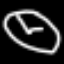
Label: clock